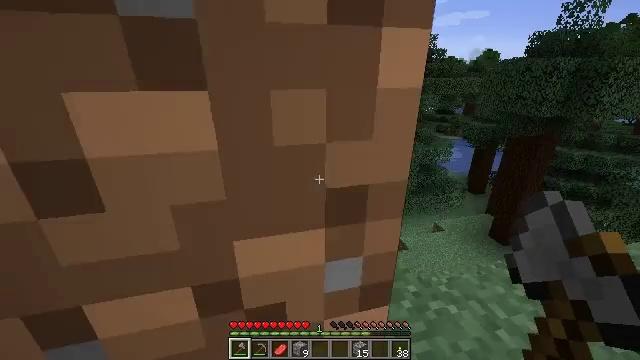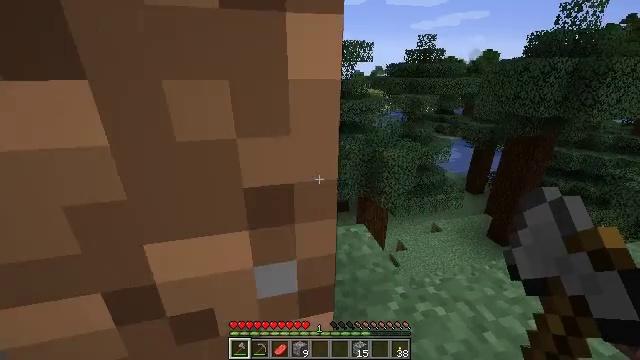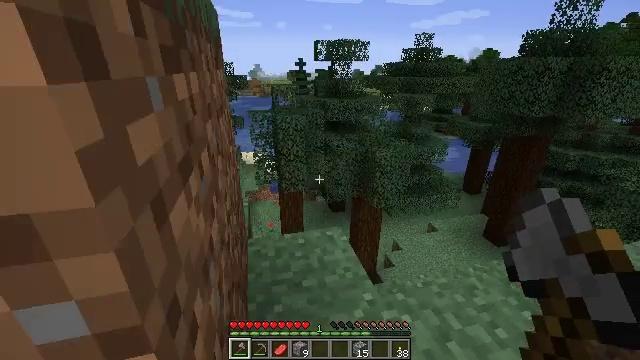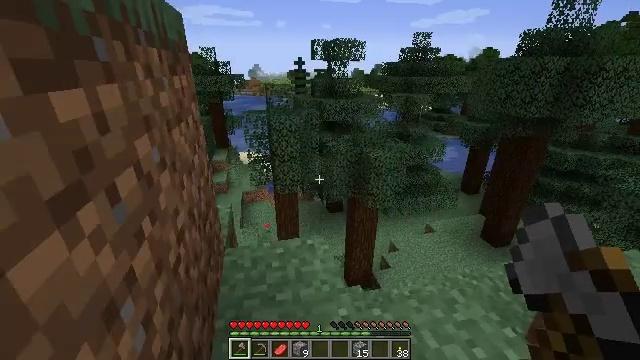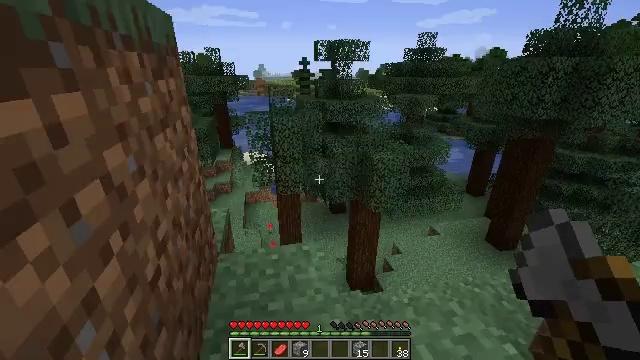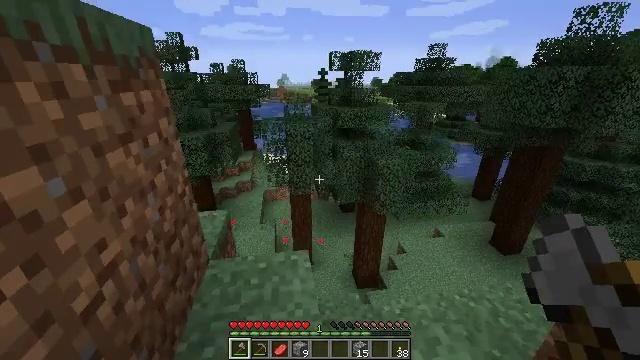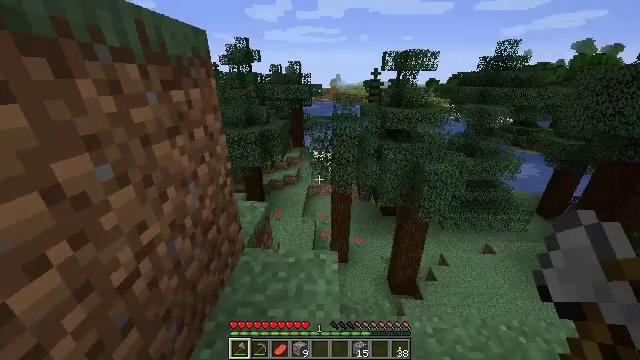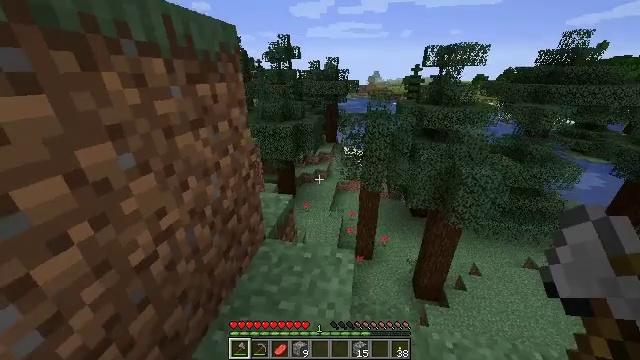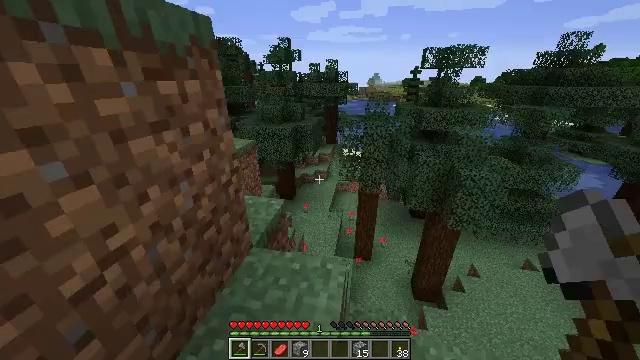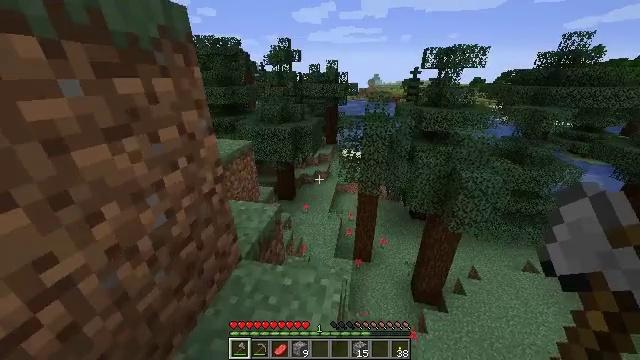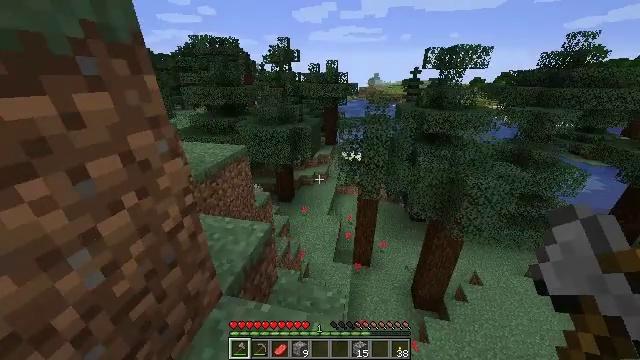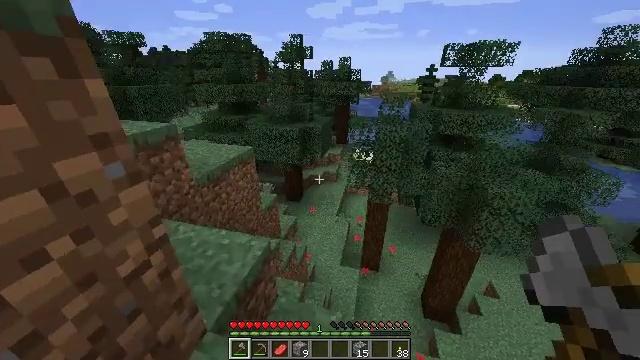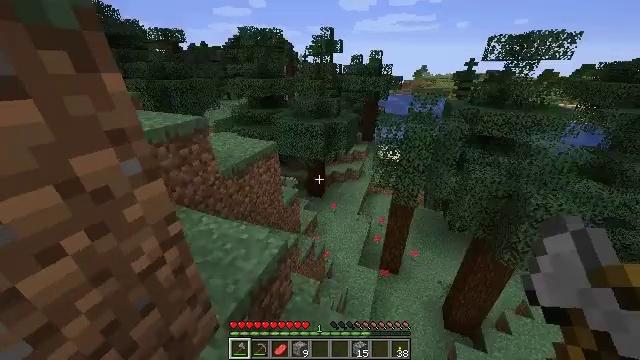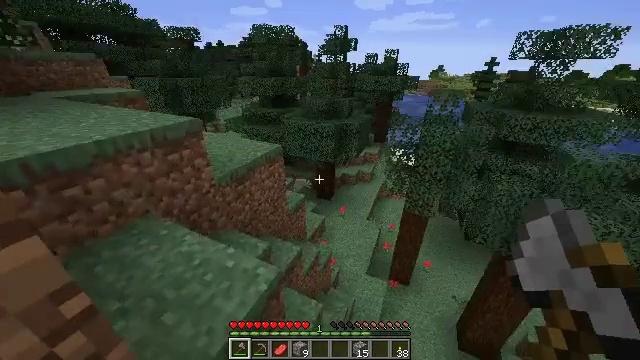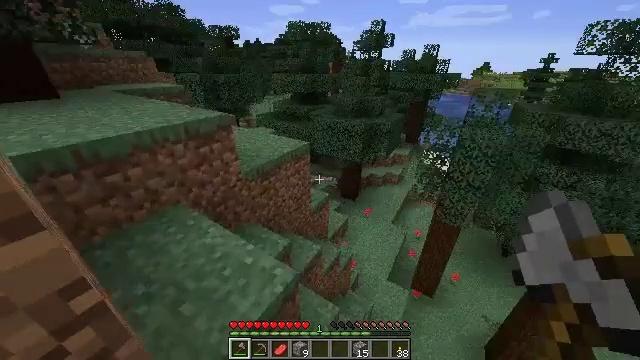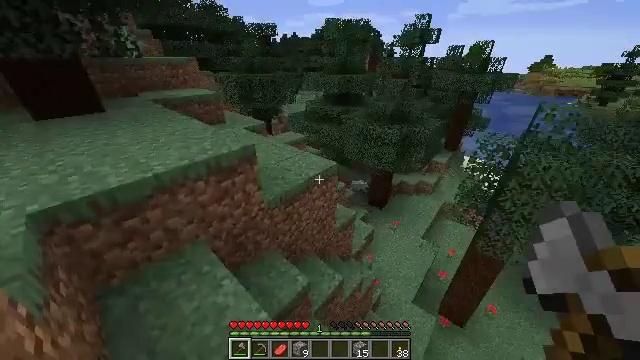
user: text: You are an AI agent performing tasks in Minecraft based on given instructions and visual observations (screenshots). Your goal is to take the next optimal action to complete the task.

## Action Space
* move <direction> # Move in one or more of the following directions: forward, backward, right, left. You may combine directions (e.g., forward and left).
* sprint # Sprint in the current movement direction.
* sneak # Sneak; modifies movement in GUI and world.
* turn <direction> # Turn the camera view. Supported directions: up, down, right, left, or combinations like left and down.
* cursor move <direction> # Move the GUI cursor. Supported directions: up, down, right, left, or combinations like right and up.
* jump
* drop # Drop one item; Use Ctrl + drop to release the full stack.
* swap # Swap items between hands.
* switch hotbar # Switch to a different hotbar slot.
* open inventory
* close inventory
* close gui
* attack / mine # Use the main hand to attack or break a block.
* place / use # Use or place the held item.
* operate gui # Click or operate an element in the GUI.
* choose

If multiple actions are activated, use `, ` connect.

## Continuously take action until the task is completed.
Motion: motion action
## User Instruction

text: Break the mob spawner.
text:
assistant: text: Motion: move forward and move right, sprint
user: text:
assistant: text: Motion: move forward and move right, sprint
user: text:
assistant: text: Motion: move forward and move right, sprint
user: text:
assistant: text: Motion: move forward and move right, sprint, turn left
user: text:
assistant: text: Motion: move forward and move right, sprint, turn left
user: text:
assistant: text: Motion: move forward and move right, sprint, turn left
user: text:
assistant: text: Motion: move forward, sprint, turn left and down
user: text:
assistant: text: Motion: move forward, sprint
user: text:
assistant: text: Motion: move forward, sprint
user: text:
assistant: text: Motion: move forward, sprint
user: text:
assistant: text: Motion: move forward, sprint, turn left
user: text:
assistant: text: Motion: move forward, sprint, turn left and down
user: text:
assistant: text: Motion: move forward, sprint, turn left
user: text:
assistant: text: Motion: move forward, sprint, turn left
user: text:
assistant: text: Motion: move forward, sprint, turn left and down, jump
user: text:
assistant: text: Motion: move forward, sprint, turn left, jump
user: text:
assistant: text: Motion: move forward, sprint, turn left, jump
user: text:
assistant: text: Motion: move forward, sprint, turn left, jump
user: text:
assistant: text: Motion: move forward, sprint, turn left, jump
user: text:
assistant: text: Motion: move forward, sprint, jump
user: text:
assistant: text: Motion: move forward, sprint, jump
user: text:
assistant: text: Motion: move forward and move left, sprint, jump
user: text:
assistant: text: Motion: move forward and move left, sprint, jump
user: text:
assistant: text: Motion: move forward and move left, sprint, jump
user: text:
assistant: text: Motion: move forward and move left, sprint
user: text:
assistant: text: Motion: move forward and move left, sprint
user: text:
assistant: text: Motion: move forward and move left, sprint
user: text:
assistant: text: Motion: move forward, sprint
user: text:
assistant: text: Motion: move forward, sprint, jump
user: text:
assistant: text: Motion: move forward, sprint, jump